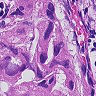
Metastatic tissue present: yes